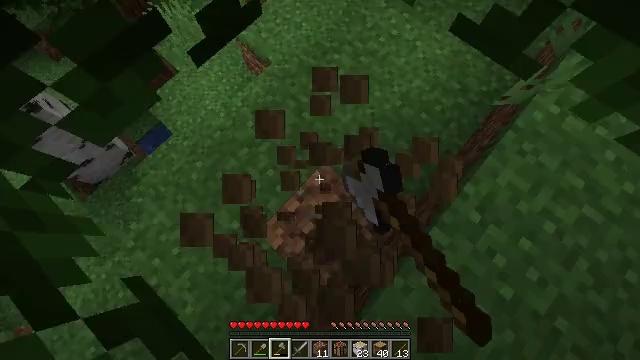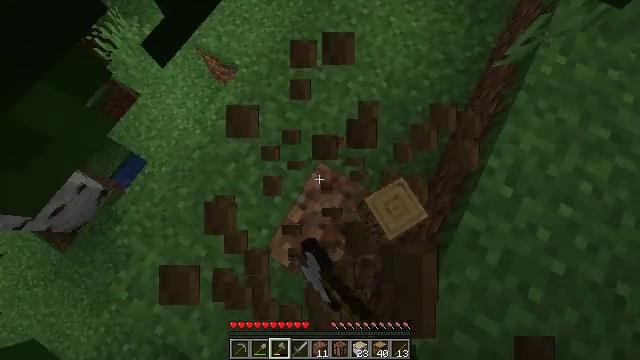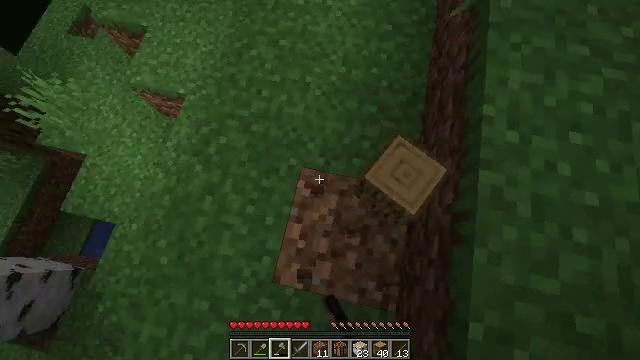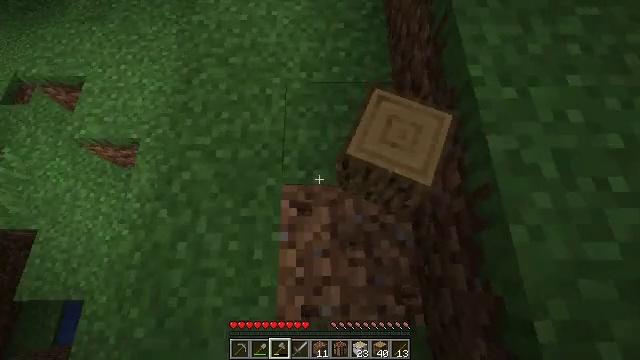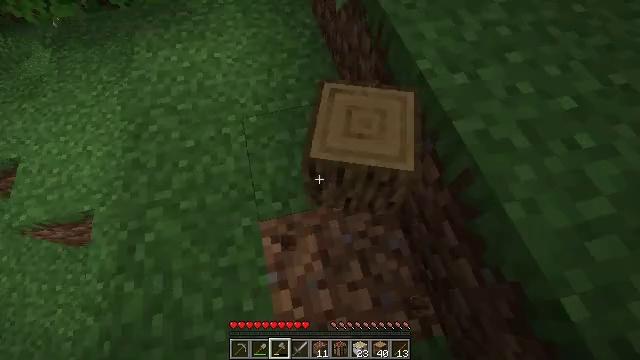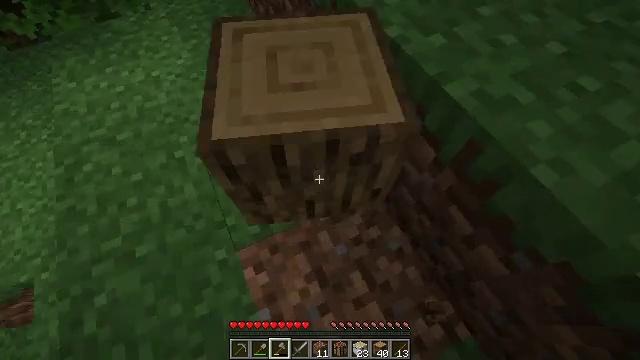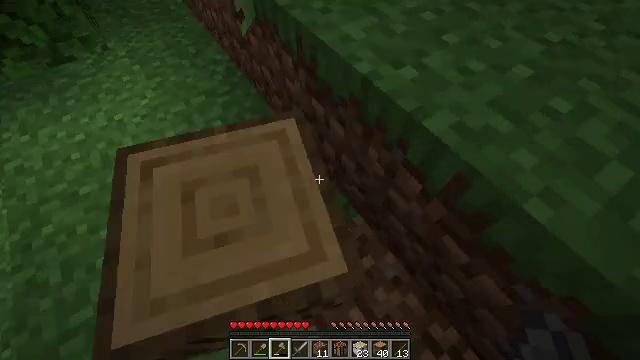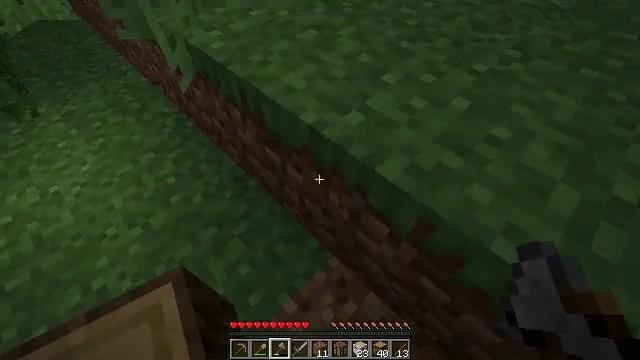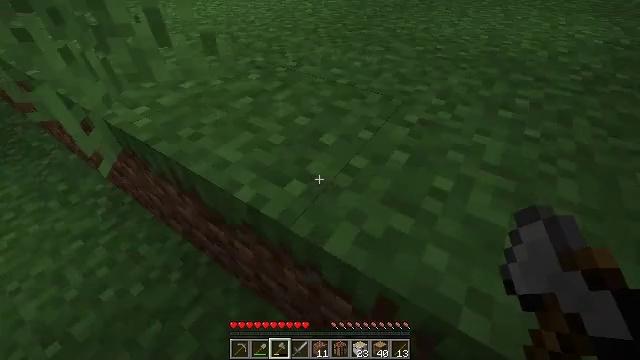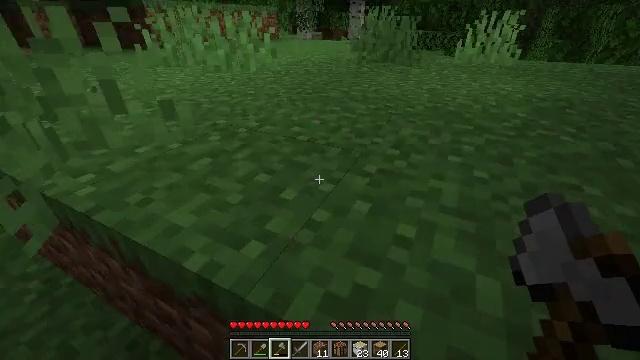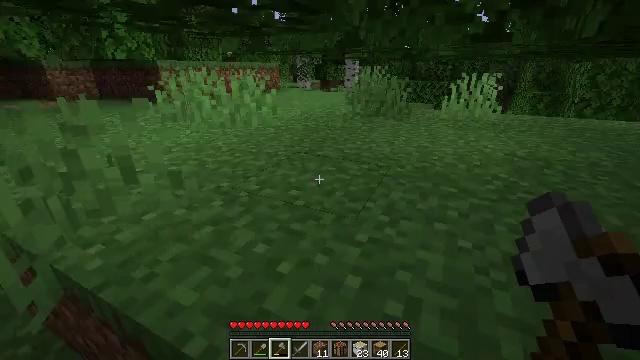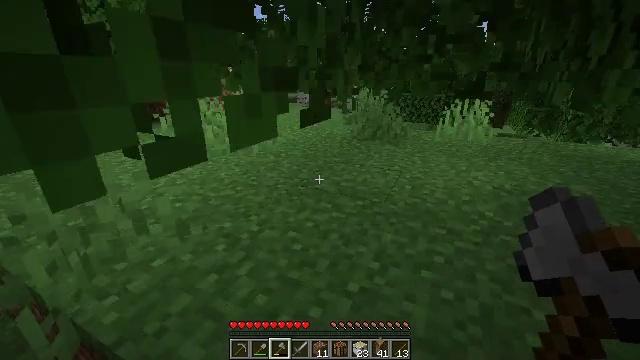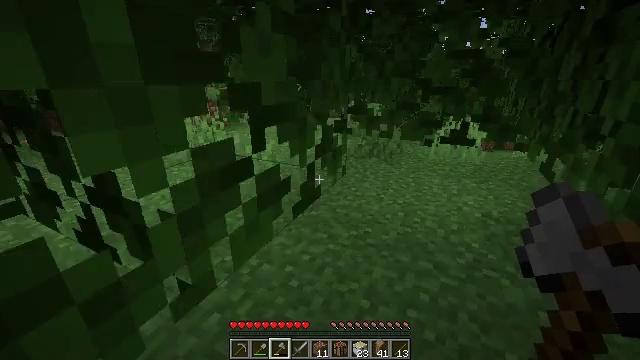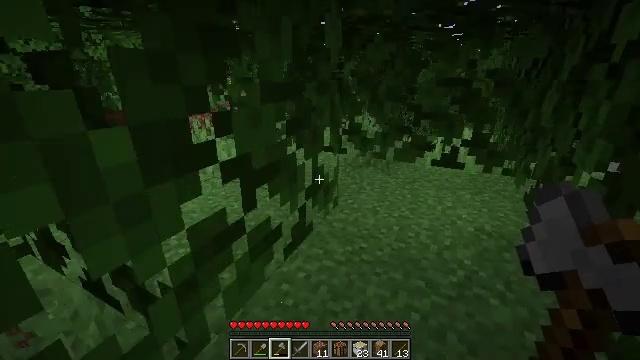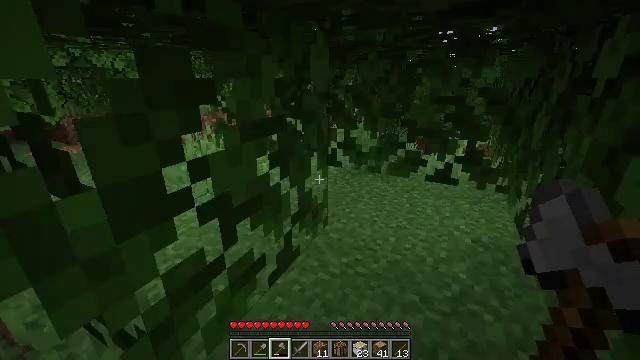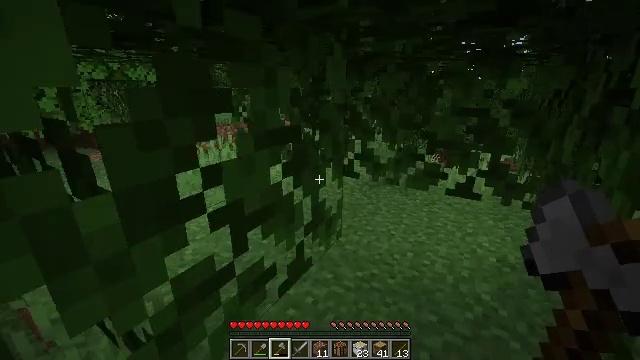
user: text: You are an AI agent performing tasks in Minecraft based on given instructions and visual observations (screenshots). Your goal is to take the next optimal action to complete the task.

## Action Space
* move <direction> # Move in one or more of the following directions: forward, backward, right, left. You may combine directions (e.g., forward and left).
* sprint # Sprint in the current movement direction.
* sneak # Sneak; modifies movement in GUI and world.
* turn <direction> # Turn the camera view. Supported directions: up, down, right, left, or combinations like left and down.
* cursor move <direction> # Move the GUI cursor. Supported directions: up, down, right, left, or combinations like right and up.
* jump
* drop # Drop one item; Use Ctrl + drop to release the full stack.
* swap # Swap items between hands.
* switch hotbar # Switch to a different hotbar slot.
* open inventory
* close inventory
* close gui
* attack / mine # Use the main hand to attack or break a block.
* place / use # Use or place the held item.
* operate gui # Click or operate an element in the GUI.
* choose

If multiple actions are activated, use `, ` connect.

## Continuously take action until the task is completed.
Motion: motion action
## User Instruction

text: Break oak leaves from the trees.
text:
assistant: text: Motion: move forward and move left, turn right, attack / mine
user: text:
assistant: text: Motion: move forward and move left, turn right and up
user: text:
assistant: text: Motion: move forward and move left, turn right and up
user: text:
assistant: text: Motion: move forward and move left, turn right and up
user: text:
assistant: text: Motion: move forward, turn right and up
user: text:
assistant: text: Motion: move forward and move right, turn right and up
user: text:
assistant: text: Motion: move forward and move right, turn right and up
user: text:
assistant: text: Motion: move forward and move right, turn right and up
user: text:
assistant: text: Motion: move forward and move right, turn right and up
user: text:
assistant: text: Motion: move forward and move right, turn up, jump
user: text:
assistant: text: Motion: move forward and move right, turn up, jump
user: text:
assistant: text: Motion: move forward and move right, jump
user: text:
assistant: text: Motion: move forward and move right, jump
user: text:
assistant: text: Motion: move forward and move right
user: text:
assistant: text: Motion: move forward and move right, turn left and up
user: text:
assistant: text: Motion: move forward, turn up
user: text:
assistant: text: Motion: move forward, turn left and up
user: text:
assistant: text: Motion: move forward, turn up
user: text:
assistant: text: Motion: move forward
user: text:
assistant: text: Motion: move forward
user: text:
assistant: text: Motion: move forward, turn up
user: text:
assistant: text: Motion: move forward
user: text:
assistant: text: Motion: move forward
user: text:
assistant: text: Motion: move forward
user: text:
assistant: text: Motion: move forward
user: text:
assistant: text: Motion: move forward
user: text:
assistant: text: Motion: move forward, turn left
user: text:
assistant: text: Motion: move forward, turn left
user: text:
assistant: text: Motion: move forward and move left, turn left
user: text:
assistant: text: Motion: move forward and move left, turn left and up